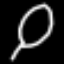
Label: leaf